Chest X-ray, PA view. Patient: 73 years old, sex F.
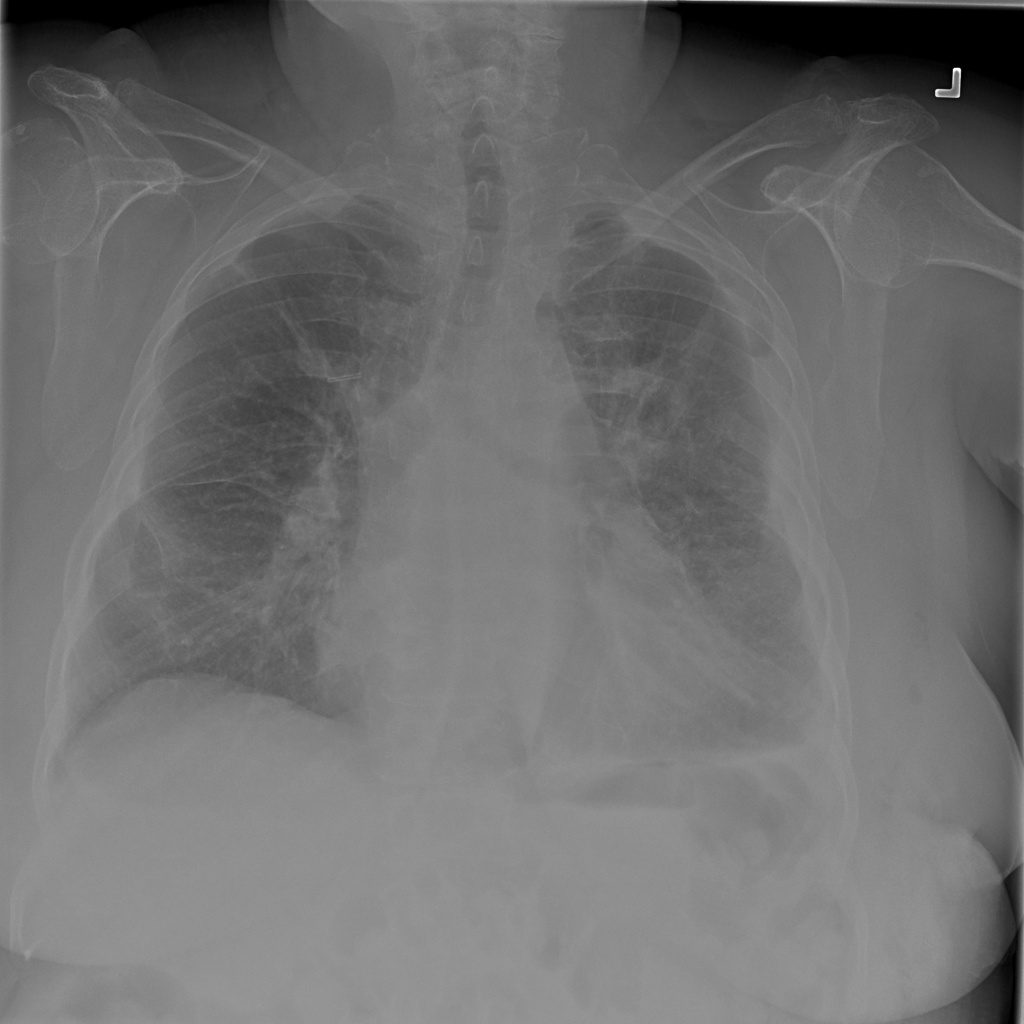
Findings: No Finding